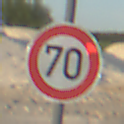
Verkehrszeichen: Geschwindigkeit70
Umgebung: Outdoor, Beach
Tageszeit: SunriseSunset
Wetter: Clear
Licht: Natural
Jahreszeit: NotSpecified
Kontrast: HighContrast